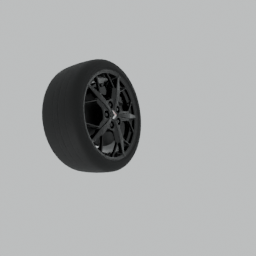
Label: mechanical